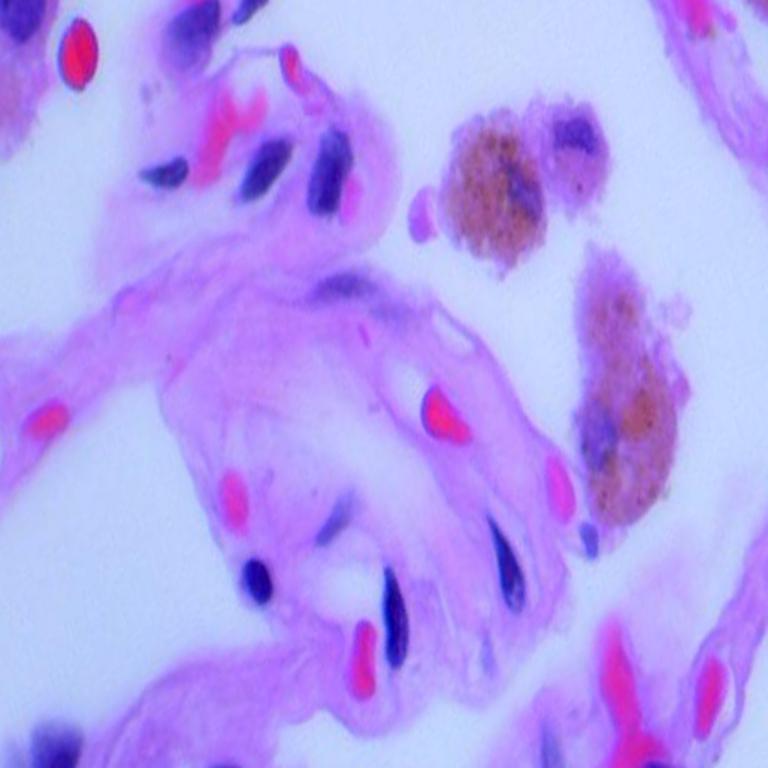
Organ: lung
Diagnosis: benign